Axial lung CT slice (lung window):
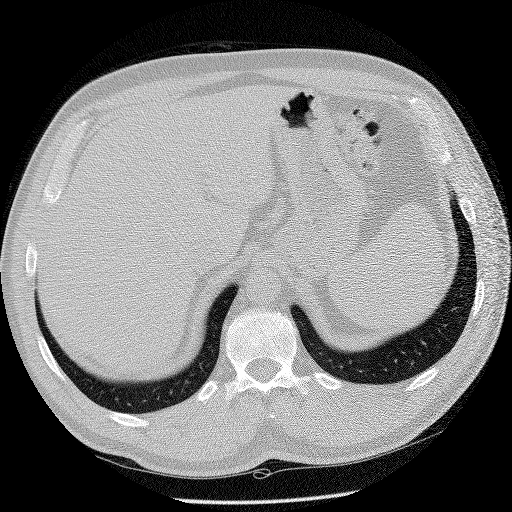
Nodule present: no